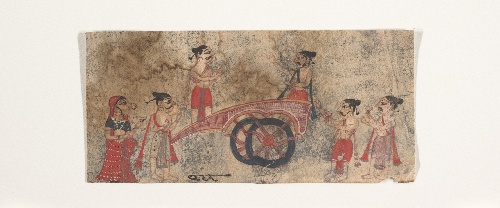
Date: 1650–60
Object type: Painting
Classification: Paintings
Medium: Ink and opaque watercolor on paper
Culture: India
Dimensions: 2 1/2 x 5 5/16 in. (6.3 x 13.5 cm)
Department: Asian Art
Credit line: Gift of Daniel J. Slott, 1977
Accession year: 1977
Repository: Metropolitan Museum of Art, New York, NY
Tags: Men|Women|Chariots